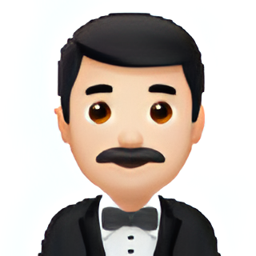
Name: man in tuxedo
Emoji: 🤵🏻
Group: People & Body
Sub-group: person-role